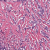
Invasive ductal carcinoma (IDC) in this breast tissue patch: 1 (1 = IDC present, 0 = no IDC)